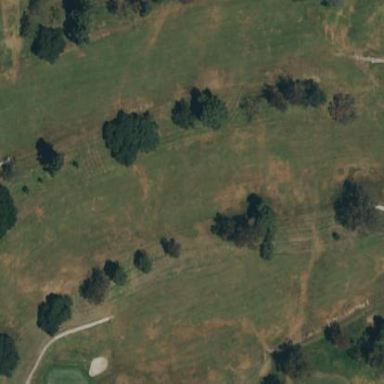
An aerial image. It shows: Golf fairway in the image.